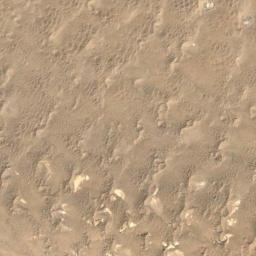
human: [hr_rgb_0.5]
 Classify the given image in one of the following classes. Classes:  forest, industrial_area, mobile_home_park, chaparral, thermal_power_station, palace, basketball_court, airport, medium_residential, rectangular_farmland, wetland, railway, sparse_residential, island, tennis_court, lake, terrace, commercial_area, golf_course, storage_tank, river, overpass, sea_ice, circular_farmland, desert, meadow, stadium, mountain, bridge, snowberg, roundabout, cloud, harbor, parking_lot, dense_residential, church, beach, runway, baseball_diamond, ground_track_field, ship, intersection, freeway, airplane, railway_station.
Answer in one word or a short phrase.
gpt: desert